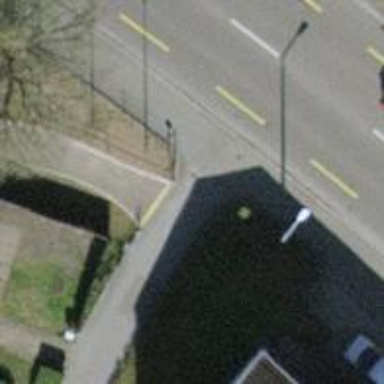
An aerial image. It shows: Post box is visible.